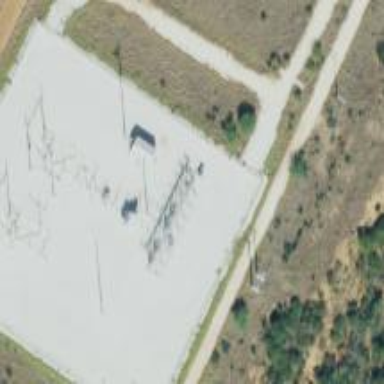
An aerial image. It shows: Distribution power substation secured by fence.